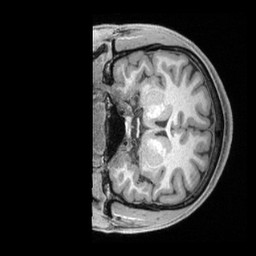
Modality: T1w
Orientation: coronal
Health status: healthy
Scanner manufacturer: siemens
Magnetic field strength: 3 T
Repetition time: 2.4 s
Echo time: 0.00201 s